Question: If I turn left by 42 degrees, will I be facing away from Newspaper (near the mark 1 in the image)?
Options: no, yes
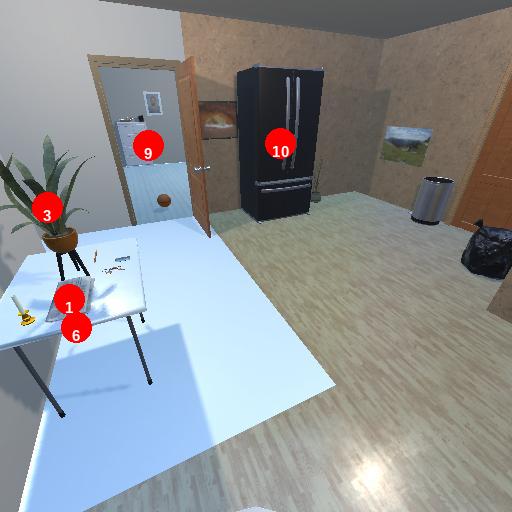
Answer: no